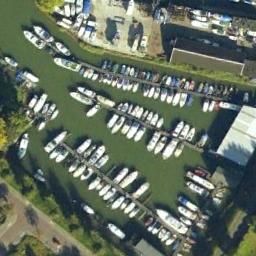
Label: harbor